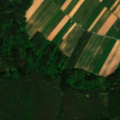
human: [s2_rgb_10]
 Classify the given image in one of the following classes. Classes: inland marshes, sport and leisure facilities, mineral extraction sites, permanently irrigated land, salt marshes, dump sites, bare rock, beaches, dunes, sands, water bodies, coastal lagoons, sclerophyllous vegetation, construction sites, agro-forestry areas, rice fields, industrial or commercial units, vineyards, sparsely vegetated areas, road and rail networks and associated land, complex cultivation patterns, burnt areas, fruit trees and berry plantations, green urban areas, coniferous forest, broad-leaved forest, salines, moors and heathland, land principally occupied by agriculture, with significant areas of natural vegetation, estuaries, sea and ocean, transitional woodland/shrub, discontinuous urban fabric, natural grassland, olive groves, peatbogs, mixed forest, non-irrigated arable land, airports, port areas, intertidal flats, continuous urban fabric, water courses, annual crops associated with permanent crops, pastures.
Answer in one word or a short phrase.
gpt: non-irrigated arable land, coniferous forest, mixed forest